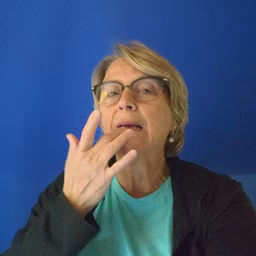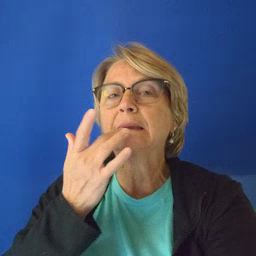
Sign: taste